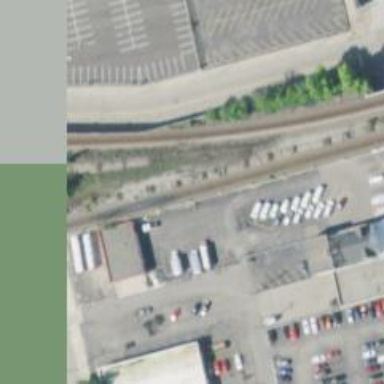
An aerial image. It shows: Railway line on embankment.